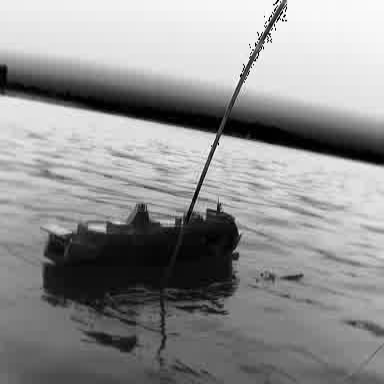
There is a container_ship in the infrared image.